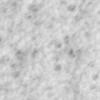
Label: no_change